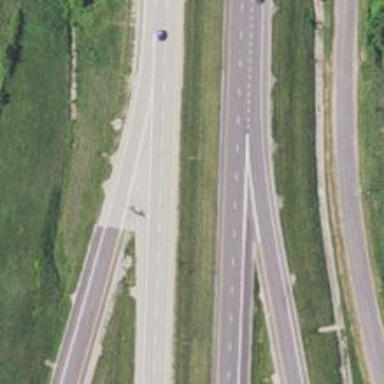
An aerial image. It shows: Motorway.